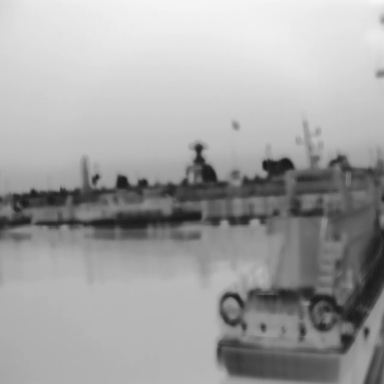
There are two canoes in the infrared image.